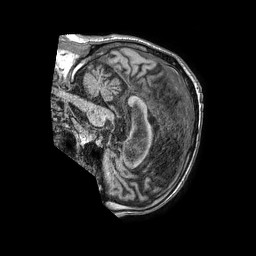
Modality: T1w
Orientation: sagittal
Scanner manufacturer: philips
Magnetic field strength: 1.5 T
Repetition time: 0.007805 s
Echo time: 0.003566 s